Question: I'm trying to convert tiff file to pdf using iTextSharp library and getting this exception.
'"document is open"'
Here is my code:
'''
Dim saveFileDialog1 As New SaveFileDialog()
saveFileDialog1.Filter = "Pdf files (*.pdf)|*.pdf|All files (*.*)|*.*"
saveFileDialog1.FilterIndex = 2
saveFileDialog1.RestoreDirectory = True
If saveFileDialog1.ShowDialog() = DialogResult.OK Then
' creation of the document with a certain size and certain margins
Dim document As New iTextSharp.text.Document(iTextSharp.text.PageSize.A4, 0, 0, 0, 0)
' load the tiff image and count the total pages
Dim bm As New System.Drawing.Bitmap(OpenFileDialog1.FileName)
Dim total As Integer = bm.GetFrameCount(System.Drawing.Imaging.FrameDimension.Page)
document.Open()
' creation of the different writers
Dim writer As iTextSharp.text.pdf.PdfWriter = iTextSharp.text.pdf.PdfWriter.GetInstance(document, New System.IO.FileStream(saveFileDialog1.FileName, System.IO.FileMode.Create))
Dim cb As iTextSharp.text.pdf.PdfContentByte = writer.DirectContent
For k As Integer = 0 To total - 1
bm.SelectActiveFrame(System.Drawing.Imaging.FrameDimension.Page, k)
Dim img As iTextSharp.text.Image = iTextSharp.text.Image.GetInstance(bm, System.Drawing.Imaging.ImageFormat.Bmp)
' scale the image to fit in the page
img.ScalePercent(72.0F / img.DpiX * 100)
img.SetAbsolutePosition(0, 0)
cb.AddImage(img)
document.NewPage()
Next k
document.Close()
'''
Can anyone say me what and where am I going wrong ?
When I tried to add the dimensions:
'''
img.ScaleToFit(595, 842)
img.SetAbsolutePosition(0, 0)
'''

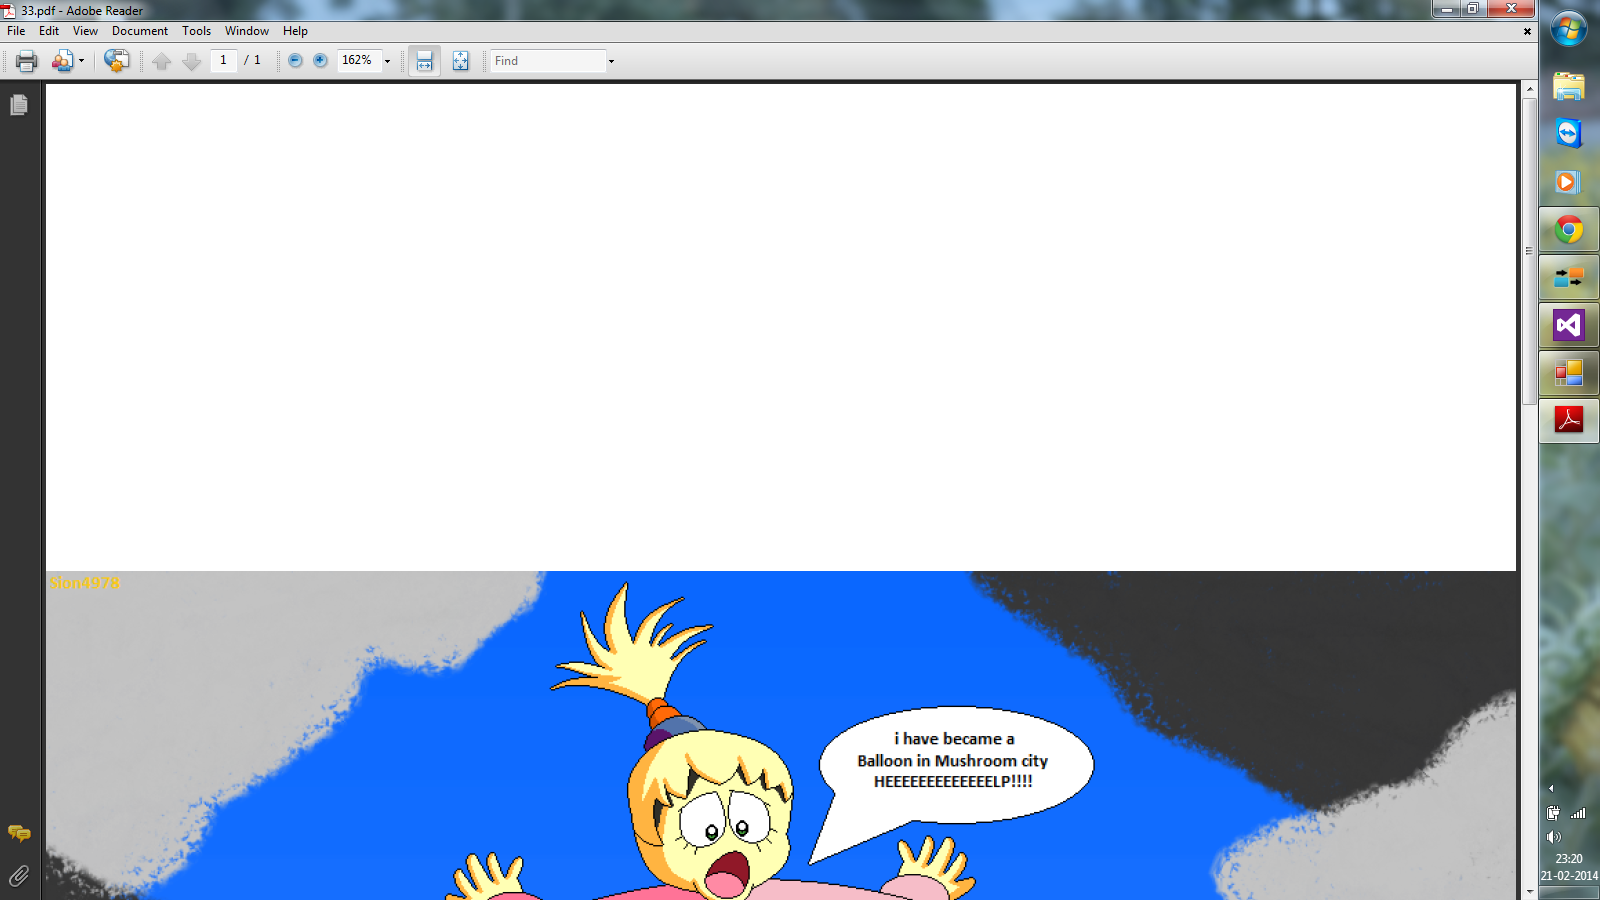
Answer: As I explain in <URL>. Creating the 'writer' is step 2 and opening the document is step 3. You have switched these two steps and this is what causes the error.
You need to move the line 'document.Open()' down a couple of lines. After where you create the 'writer' and before creating the 'cb' instance.